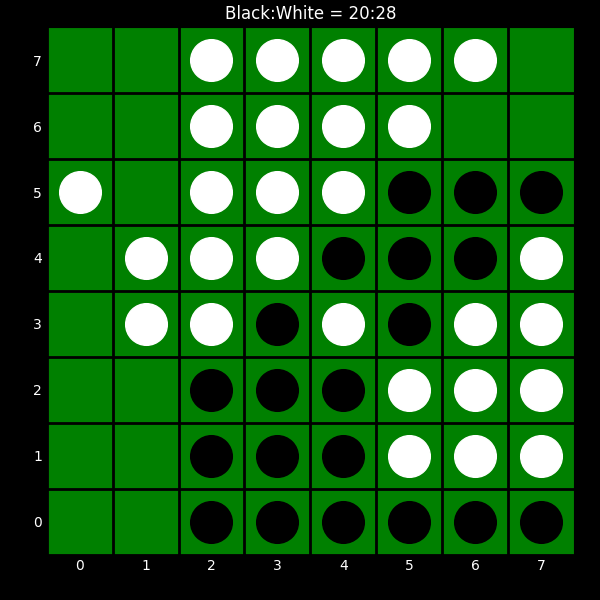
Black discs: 20
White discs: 28